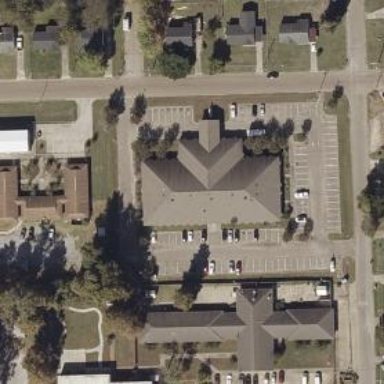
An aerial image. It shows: Building with hipped roof oriented along. The roof is colored grey.